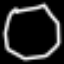
Label: octagon